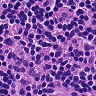
Metastatic tissue present: no